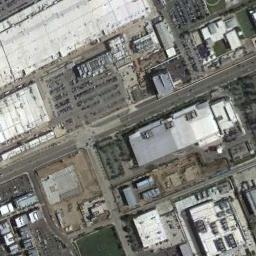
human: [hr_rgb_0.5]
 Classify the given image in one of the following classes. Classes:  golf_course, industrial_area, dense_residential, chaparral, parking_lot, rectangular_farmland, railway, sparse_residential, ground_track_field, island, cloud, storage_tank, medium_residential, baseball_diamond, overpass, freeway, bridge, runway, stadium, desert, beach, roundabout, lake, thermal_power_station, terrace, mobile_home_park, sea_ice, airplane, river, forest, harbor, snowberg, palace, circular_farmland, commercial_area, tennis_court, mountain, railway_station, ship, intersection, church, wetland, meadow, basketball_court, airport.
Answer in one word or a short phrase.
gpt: industrial_area